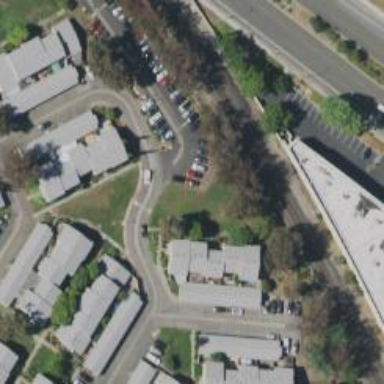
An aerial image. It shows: Residential road with sidewalk on the left.